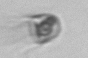
Label: Balanion